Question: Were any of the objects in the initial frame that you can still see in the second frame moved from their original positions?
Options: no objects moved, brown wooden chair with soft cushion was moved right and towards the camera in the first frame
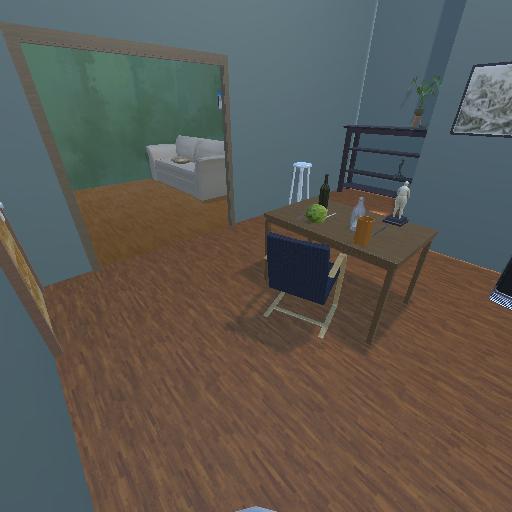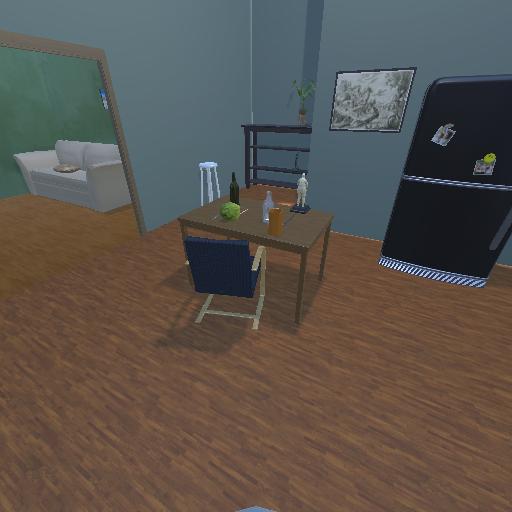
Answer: no objects moved